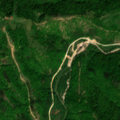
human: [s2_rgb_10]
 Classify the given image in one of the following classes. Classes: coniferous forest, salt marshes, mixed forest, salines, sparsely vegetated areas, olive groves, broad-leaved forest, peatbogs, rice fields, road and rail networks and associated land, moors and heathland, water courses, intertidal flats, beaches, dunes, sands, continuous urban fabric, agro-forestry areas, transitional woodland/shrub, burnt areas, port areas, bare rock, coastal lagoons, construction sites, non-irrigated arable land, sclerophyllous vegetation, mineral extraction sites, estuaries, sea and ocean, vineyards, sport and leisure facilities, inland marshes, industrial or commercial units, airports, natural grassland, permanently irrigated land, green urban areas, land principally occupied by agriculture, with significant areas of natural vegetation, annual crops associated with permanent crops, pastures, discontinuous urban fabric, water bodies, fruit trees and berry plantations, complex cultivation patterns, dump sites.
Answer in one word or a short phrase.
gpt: land principally occupied by agriculture, with significant areas of natural vegetation, broad-leaved forest, transitional woodland/shrub